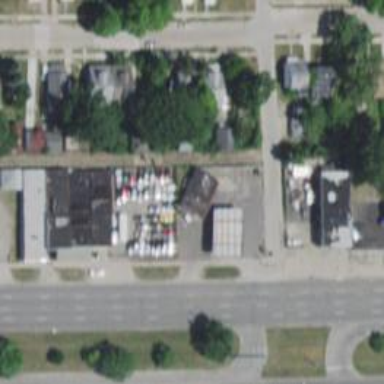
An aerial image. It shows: Convenience shop.